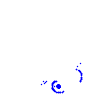
Particle: pion